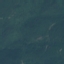
Label: Forest